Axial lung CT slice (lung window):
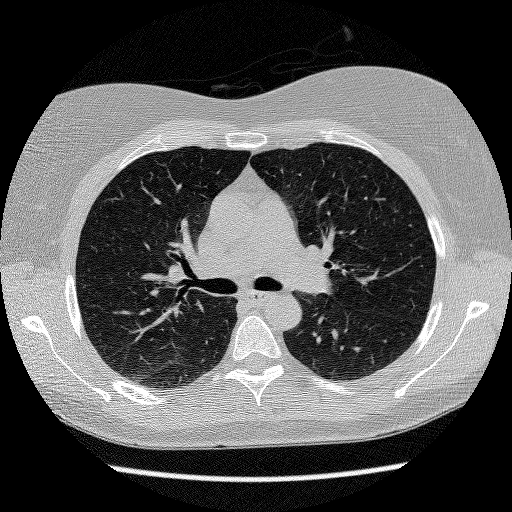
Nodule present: no